Field crop: tomato
Growth stage: 1
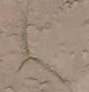
Species: cyperus